Question: I have created a GUI that will setup the pivot table.
For example, I click 'button1' it will run and setup the pivot table.
When I click 'button3', it will have a 'run time error 1004' because it does not have the value in the data. So is it possible to let VBA accept that error and show a prompt that that data is not available?

By the way, I'm using this
'ActiveSheet.PivotTables("PivotTable1").PivotFields("Test").CurrentPage = "Data1"'
to setup the pivot table.
There are 3 different variables; , , . If is not available, it will show the error but I want to have a prompt to show that it is not available.. If you know how to do it, please share it with me! Thank you!
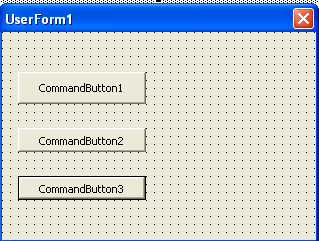
Answer: Yes. For that you need to do appropriate error handling. See this sample code.
'''
Sub Sample()
On Error GoTo Whoa
'<Your REST OF THE CODE>
LetsContinue:
Exit Sub
Whoa:
'~~> This gives the exact desription and the error number of the error
MsgBox "Description : " & Err.Description & vbNewLine & _
"Error Number : " & Err.Number
'~~> This part resumes the code without breaking it :)
Resume LetsContinue
End Sub
'''